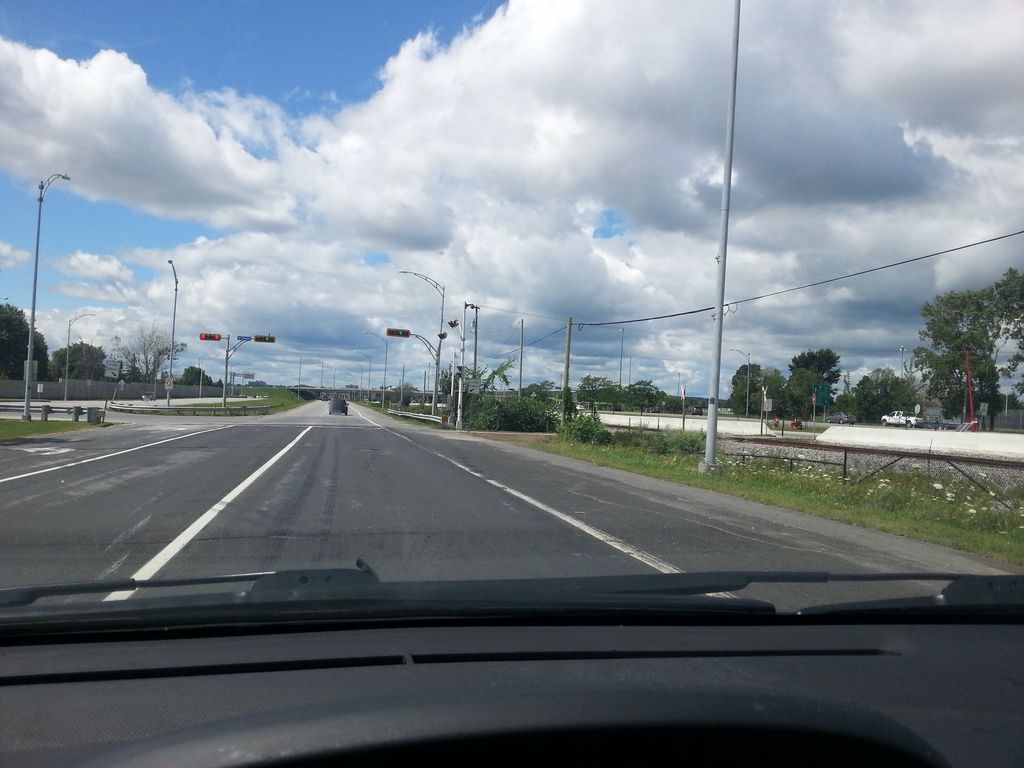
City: ottawa-gatineau